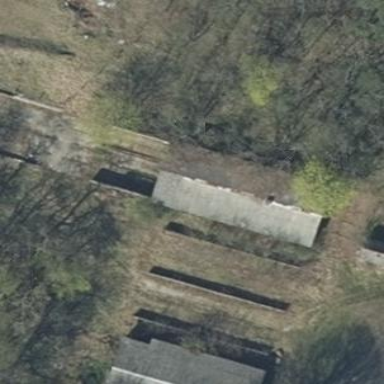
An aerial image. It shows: Gabled grey roof on farm auxiliary building. The roof is oriented along the length of the structure.